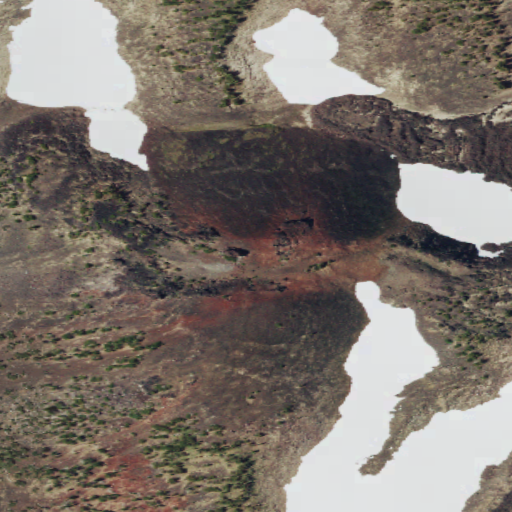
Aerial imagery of mountain in Washington named South Butte containing barren land and snow